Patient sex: F
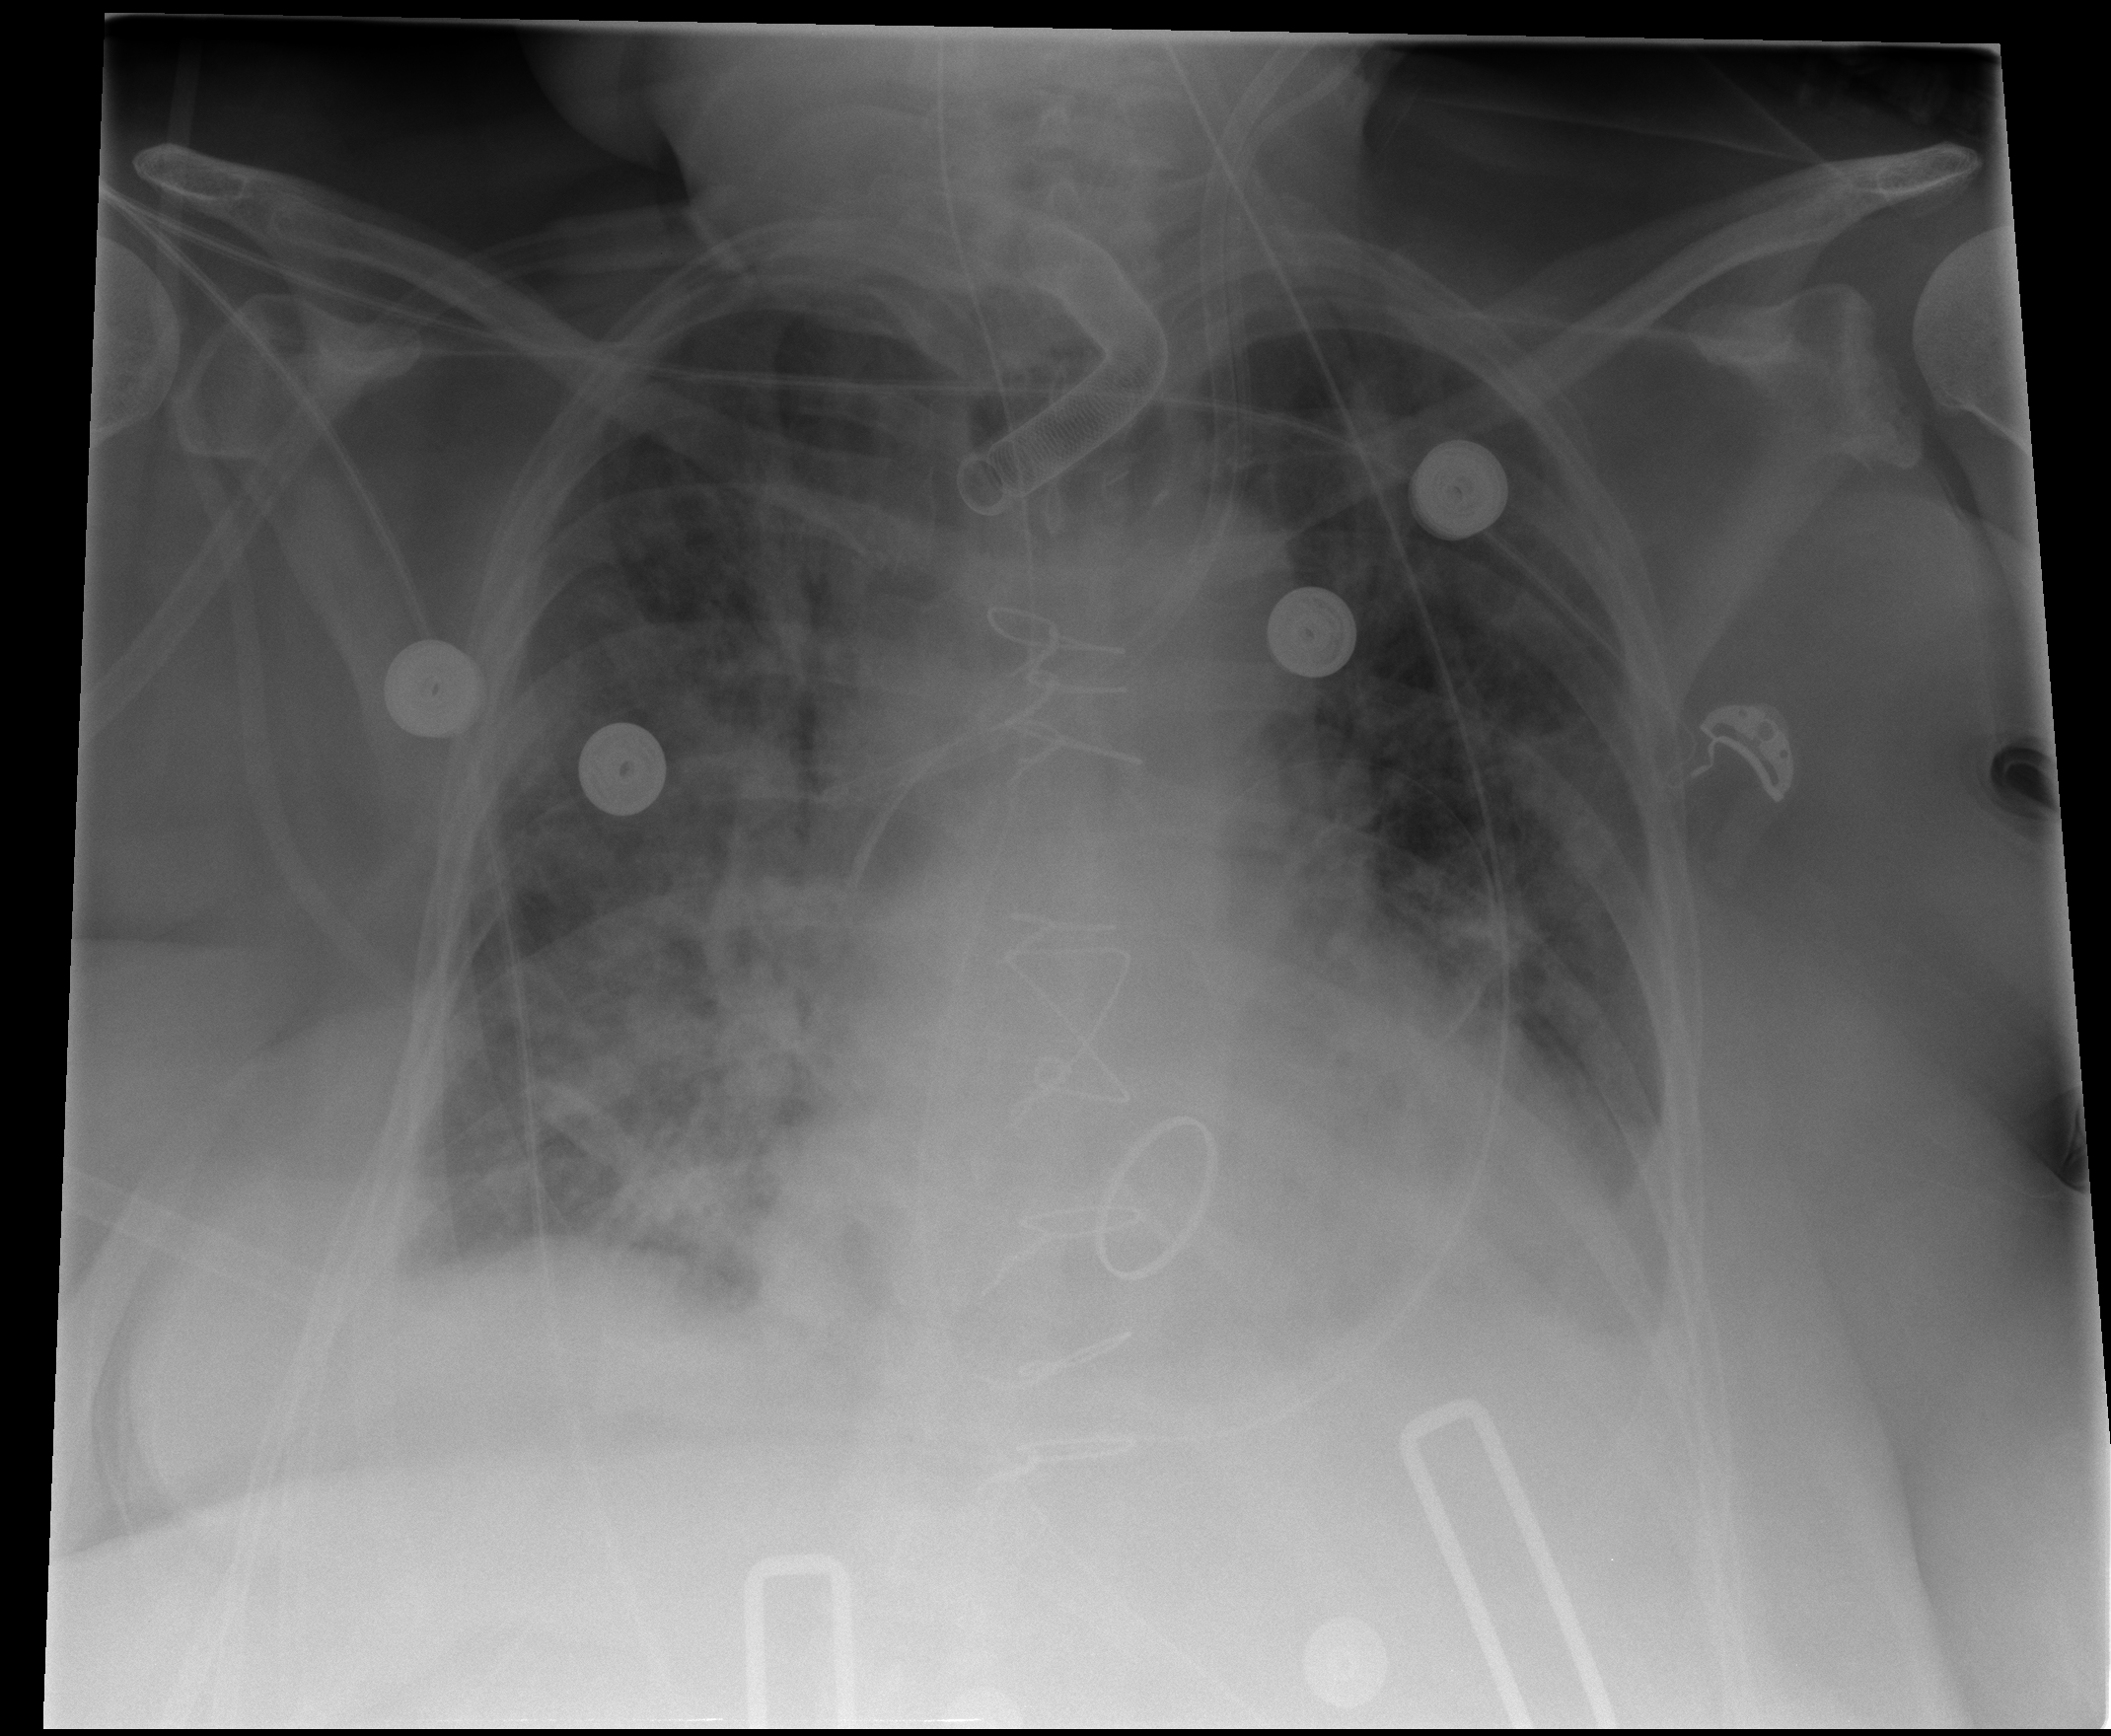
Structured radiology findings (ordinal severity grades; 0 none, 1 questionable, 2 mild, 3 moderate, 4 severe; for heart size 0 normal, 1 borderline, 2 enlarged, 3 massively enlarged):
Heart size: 2
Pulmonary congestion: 3
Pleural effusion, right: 2
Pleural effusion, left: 2
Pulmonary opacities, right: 3
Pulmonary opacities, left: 3
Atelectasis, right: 2
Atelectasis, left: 2